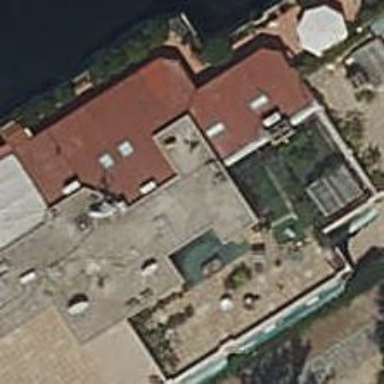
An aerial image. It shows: Building dedicated to swimming activities.